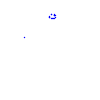
Particle: proton